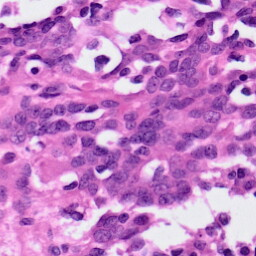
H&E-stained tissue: Ovarian